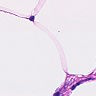
Metastatic tissue present: no